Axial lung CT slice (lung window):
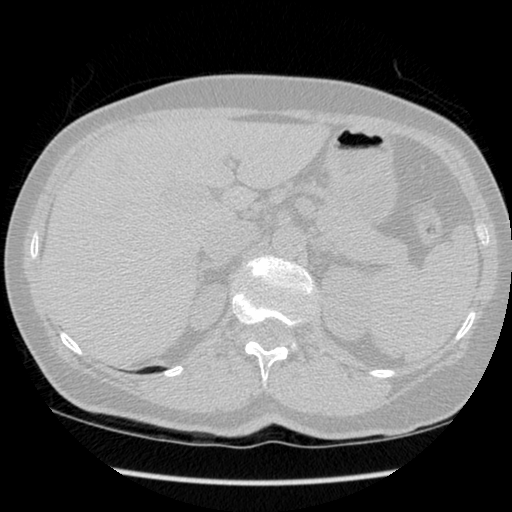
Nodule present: no